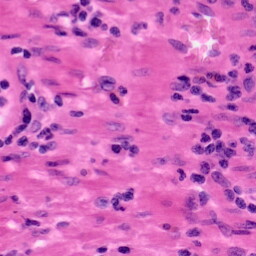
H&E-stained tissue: Colon